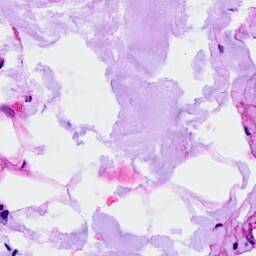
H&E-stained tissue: Breast